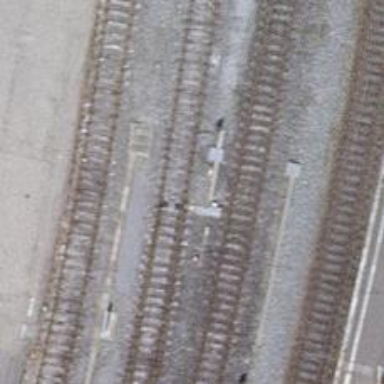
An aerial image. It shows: Railway switch.